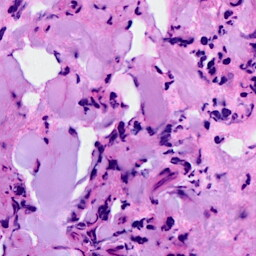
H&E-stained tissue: Breast